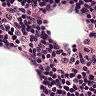
Metastatic tissue present: no